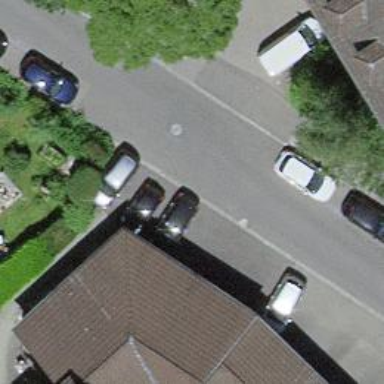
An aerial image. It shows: Paved footway.